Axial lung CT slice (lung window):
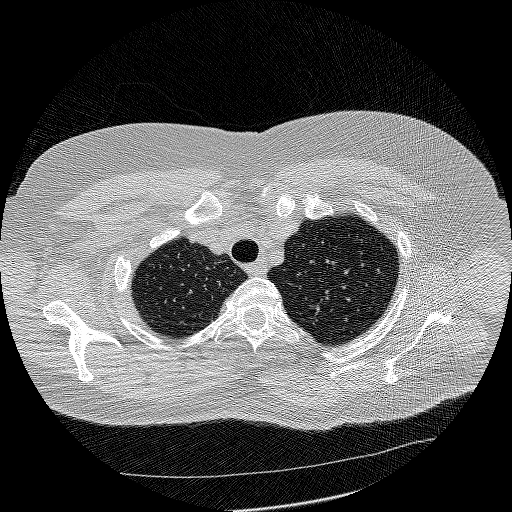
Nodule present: no